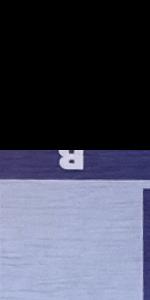
Label: Empty